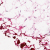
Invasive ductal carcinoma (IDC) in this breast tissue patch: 0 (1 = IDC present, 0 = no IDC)